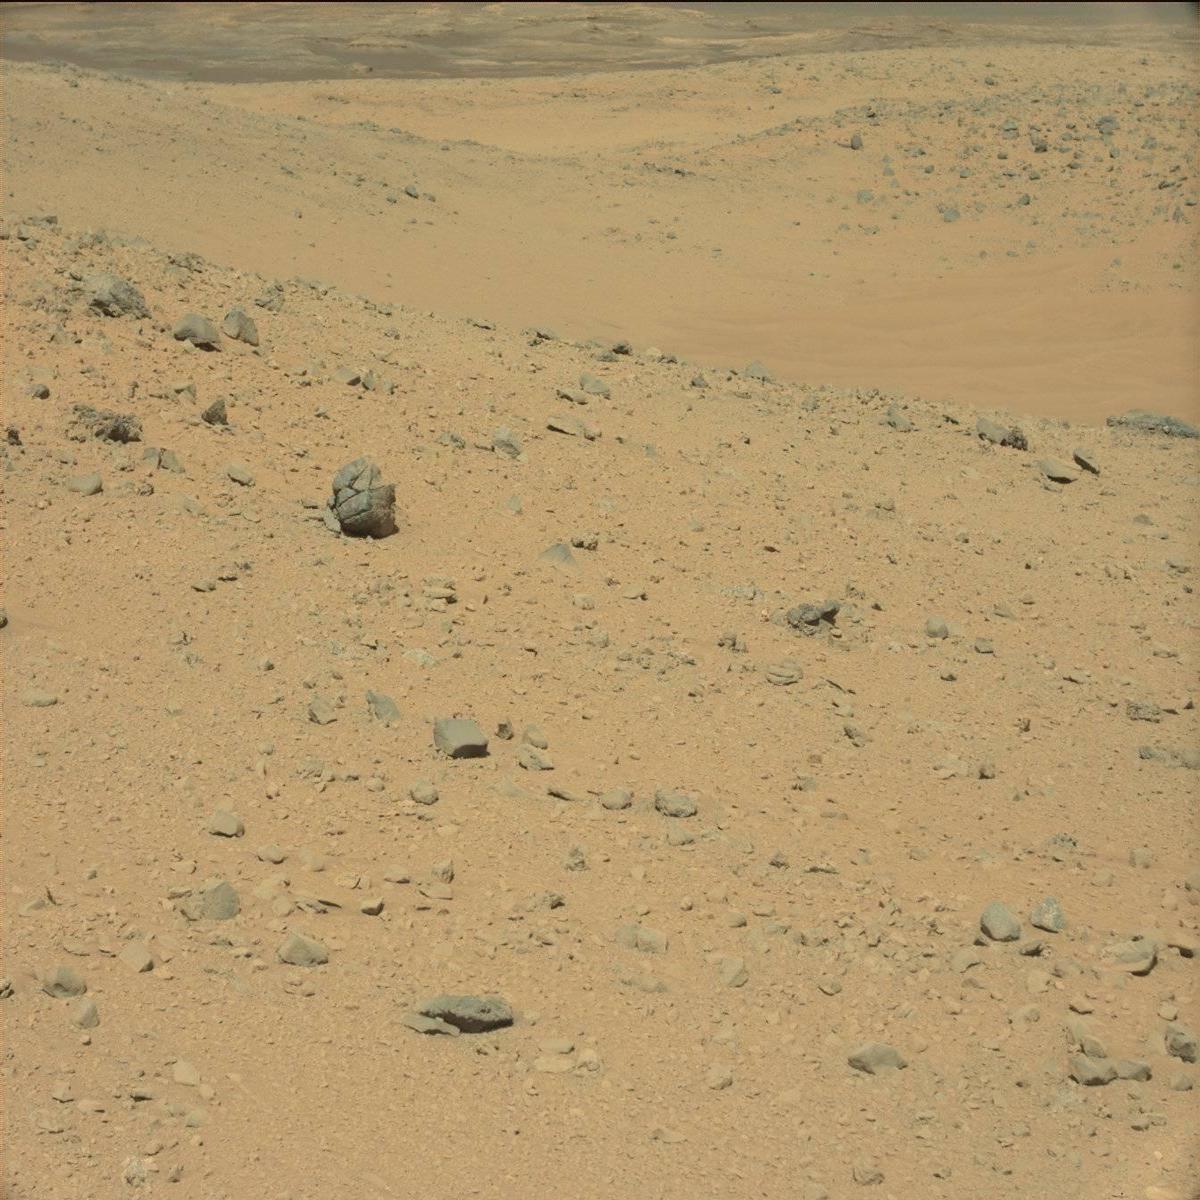
Terrain classes present: Bedrock, Ridge, Rock, Sand / Soil